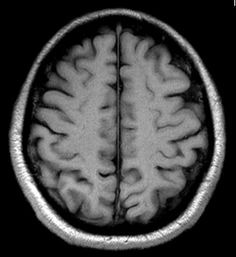
Label: notumor